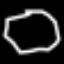
Label: octagon